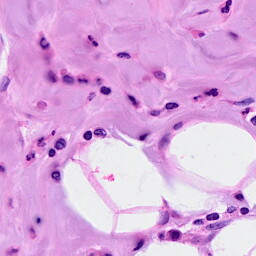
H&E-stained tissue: Breast